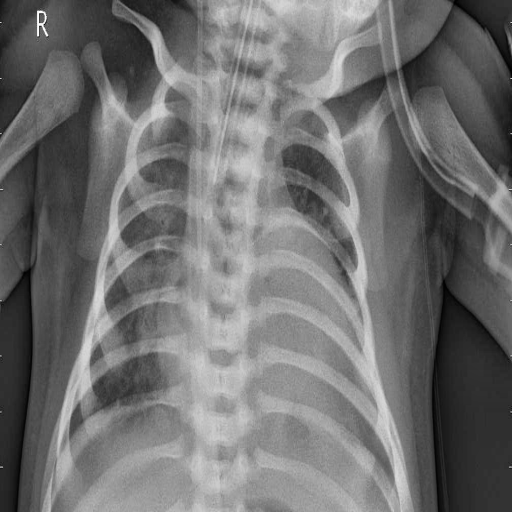
Finding: PNEUMONIA